Field crop: maize
Growth stage: 2
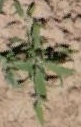
Species: atriplex